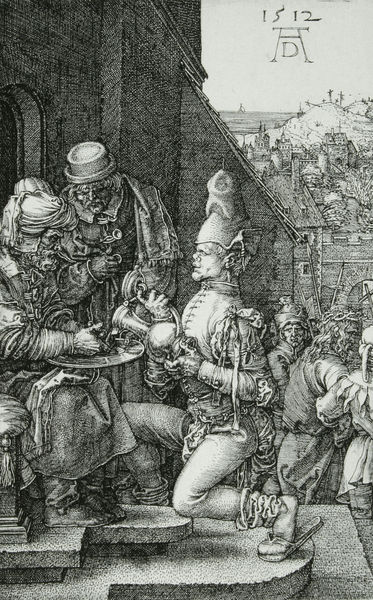
Titel: Kupferstich-Passion, 9 - Die Handwaschung des Pilatus
Künstler: Albrecht Dürer
Standort: viele Standorte
Institution: Seriendruck
Schlagwörter: berg, dunkel, himmel, mann, schatten, wasser, weiß, landschaft, menschen, sitzen, stadt, wäsche, grau, hell, hintergrund, hut, hüte, kopfbedeckungen, licht, männer, schwarz, tisch, tür, zeichnung, gebäude, haus, haube, muster, hose, mütze, mützen, angebot, diener, herodes, neues testament, schale, schüssel, stehen, stein, teller, hände, signatur, ferne, horizont, häuser, hügel, kirche, gewand, kostüm, mantel, händler, krone, renaissance, rund, kanne, krug, vase, deutschland, aussicht, kopfbedeckung, füße, holzschnitt, bogen, schuhe, datierung, gipfel, mauer, grafik, graphik, sigantur, pilaster, treppe, kaiser, könig, soldaten, thron, datum, metall, stufe, stufen, platte, podest, knie, fein, tor, spiel, waschen, eingang, außen, gefäß, narr, orient, dom, draußen, druck, initialen, schraffur, radierung, schrafur, stich, blanc, noir, kupfer, gefangen, uniform, waffen, knien, soldat, initiale, volk, aquatinta, helm, stiefel, herrscher, pilatus, tron, geschenk, schuh, rom, serie, sandale, kreuze, zahl, christus, jesus, anbieten, knieend, kniend, mittelalter, knieen, speer, speere, dürer, kupferstich, gravure, jerusalem, turban, islam, dornenkrone, mittelalterlich, christi, sultan, wasserkrug, waschung, unschuld, urteil, tiefdruck, golgotha, albrecht, albrecht dürer, beraten, berater, weihe, passion, judas, türken, wsser, schrafuren, durer, einschenken, passion christi, verurteilung, abführen, prüfen, weihung, grosse passion, kreuzschrafur, treppenabsatz, altdorfer, handwaschung, handwaschung pilati, hanwaschung, händewaschen, kupferstichpassion, menschen haus, pfandleiher, pilates, ratgeben, renaissaince, stadthalter, thrión, turben, wegführen, nut, alchemie, sendelbinde, 1512, fornenkrone, statthalter, wasser waschen, khaiphas